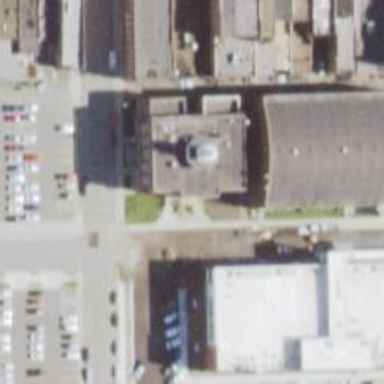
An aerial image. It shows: Town hall.